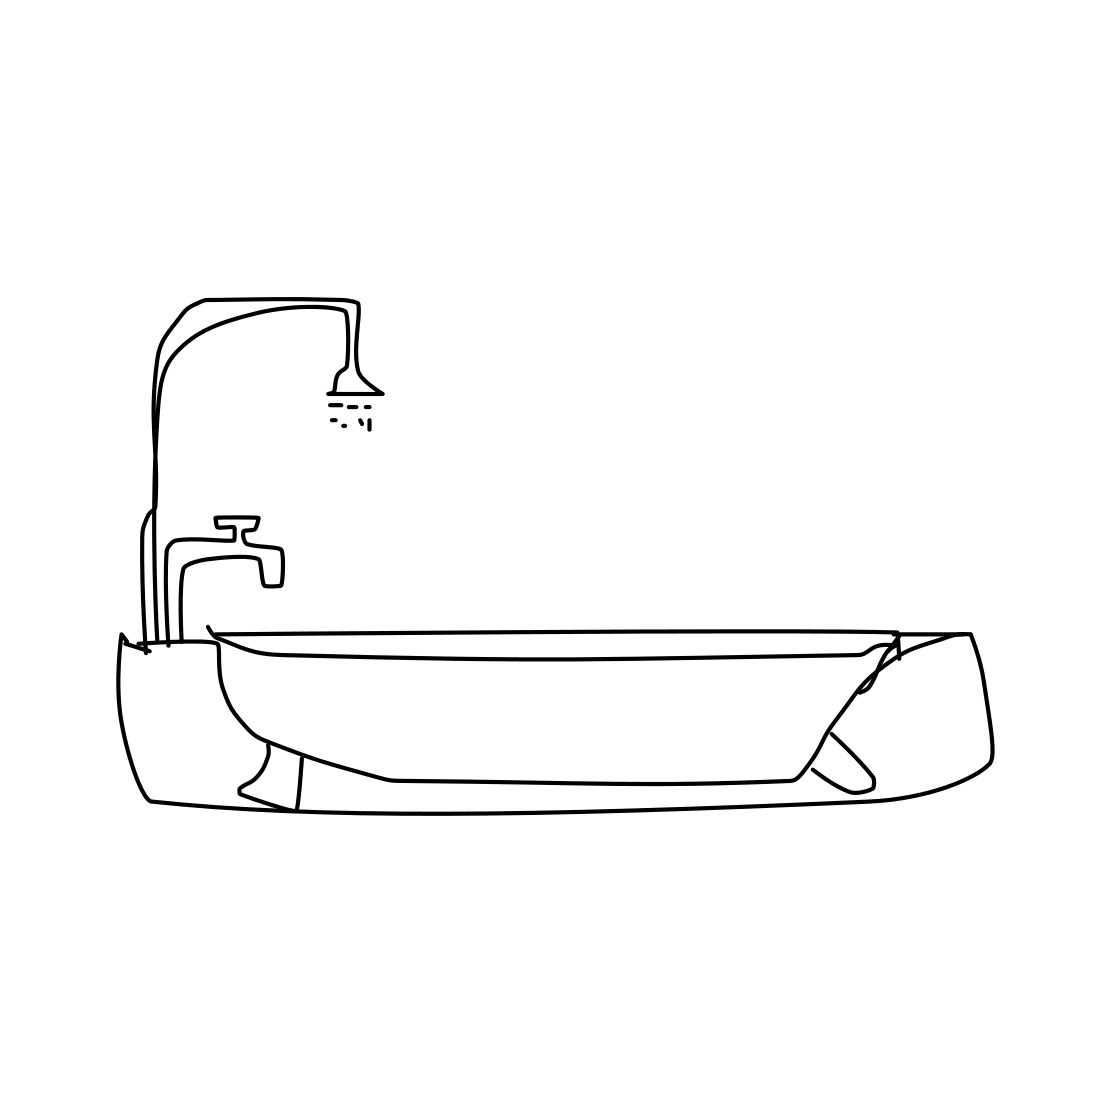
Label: bathtub